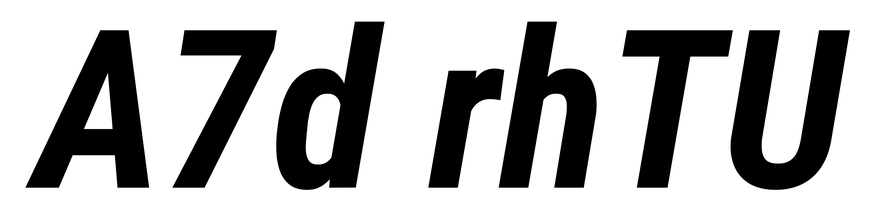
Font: Roboto-Italic_Condensed_Bold_Italic